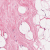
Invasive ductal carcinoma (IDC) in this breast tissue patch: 0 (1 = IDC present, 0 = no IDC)